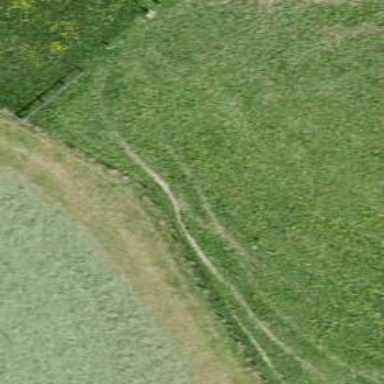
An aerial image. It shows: Path covered in grass.